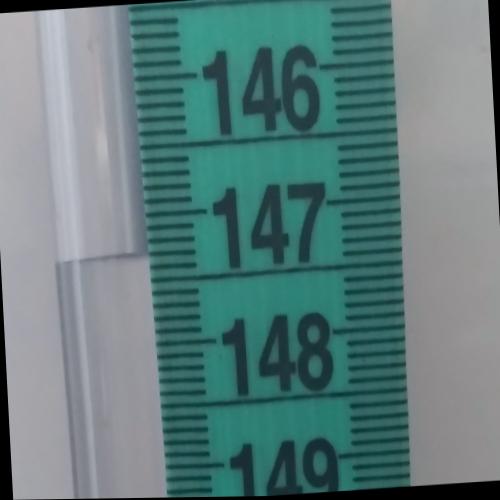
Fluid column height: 147.3 cm